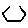
Label: hexagon